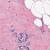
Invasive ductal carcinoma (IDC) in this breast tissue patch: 1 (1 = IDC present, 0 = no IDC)